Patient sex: M
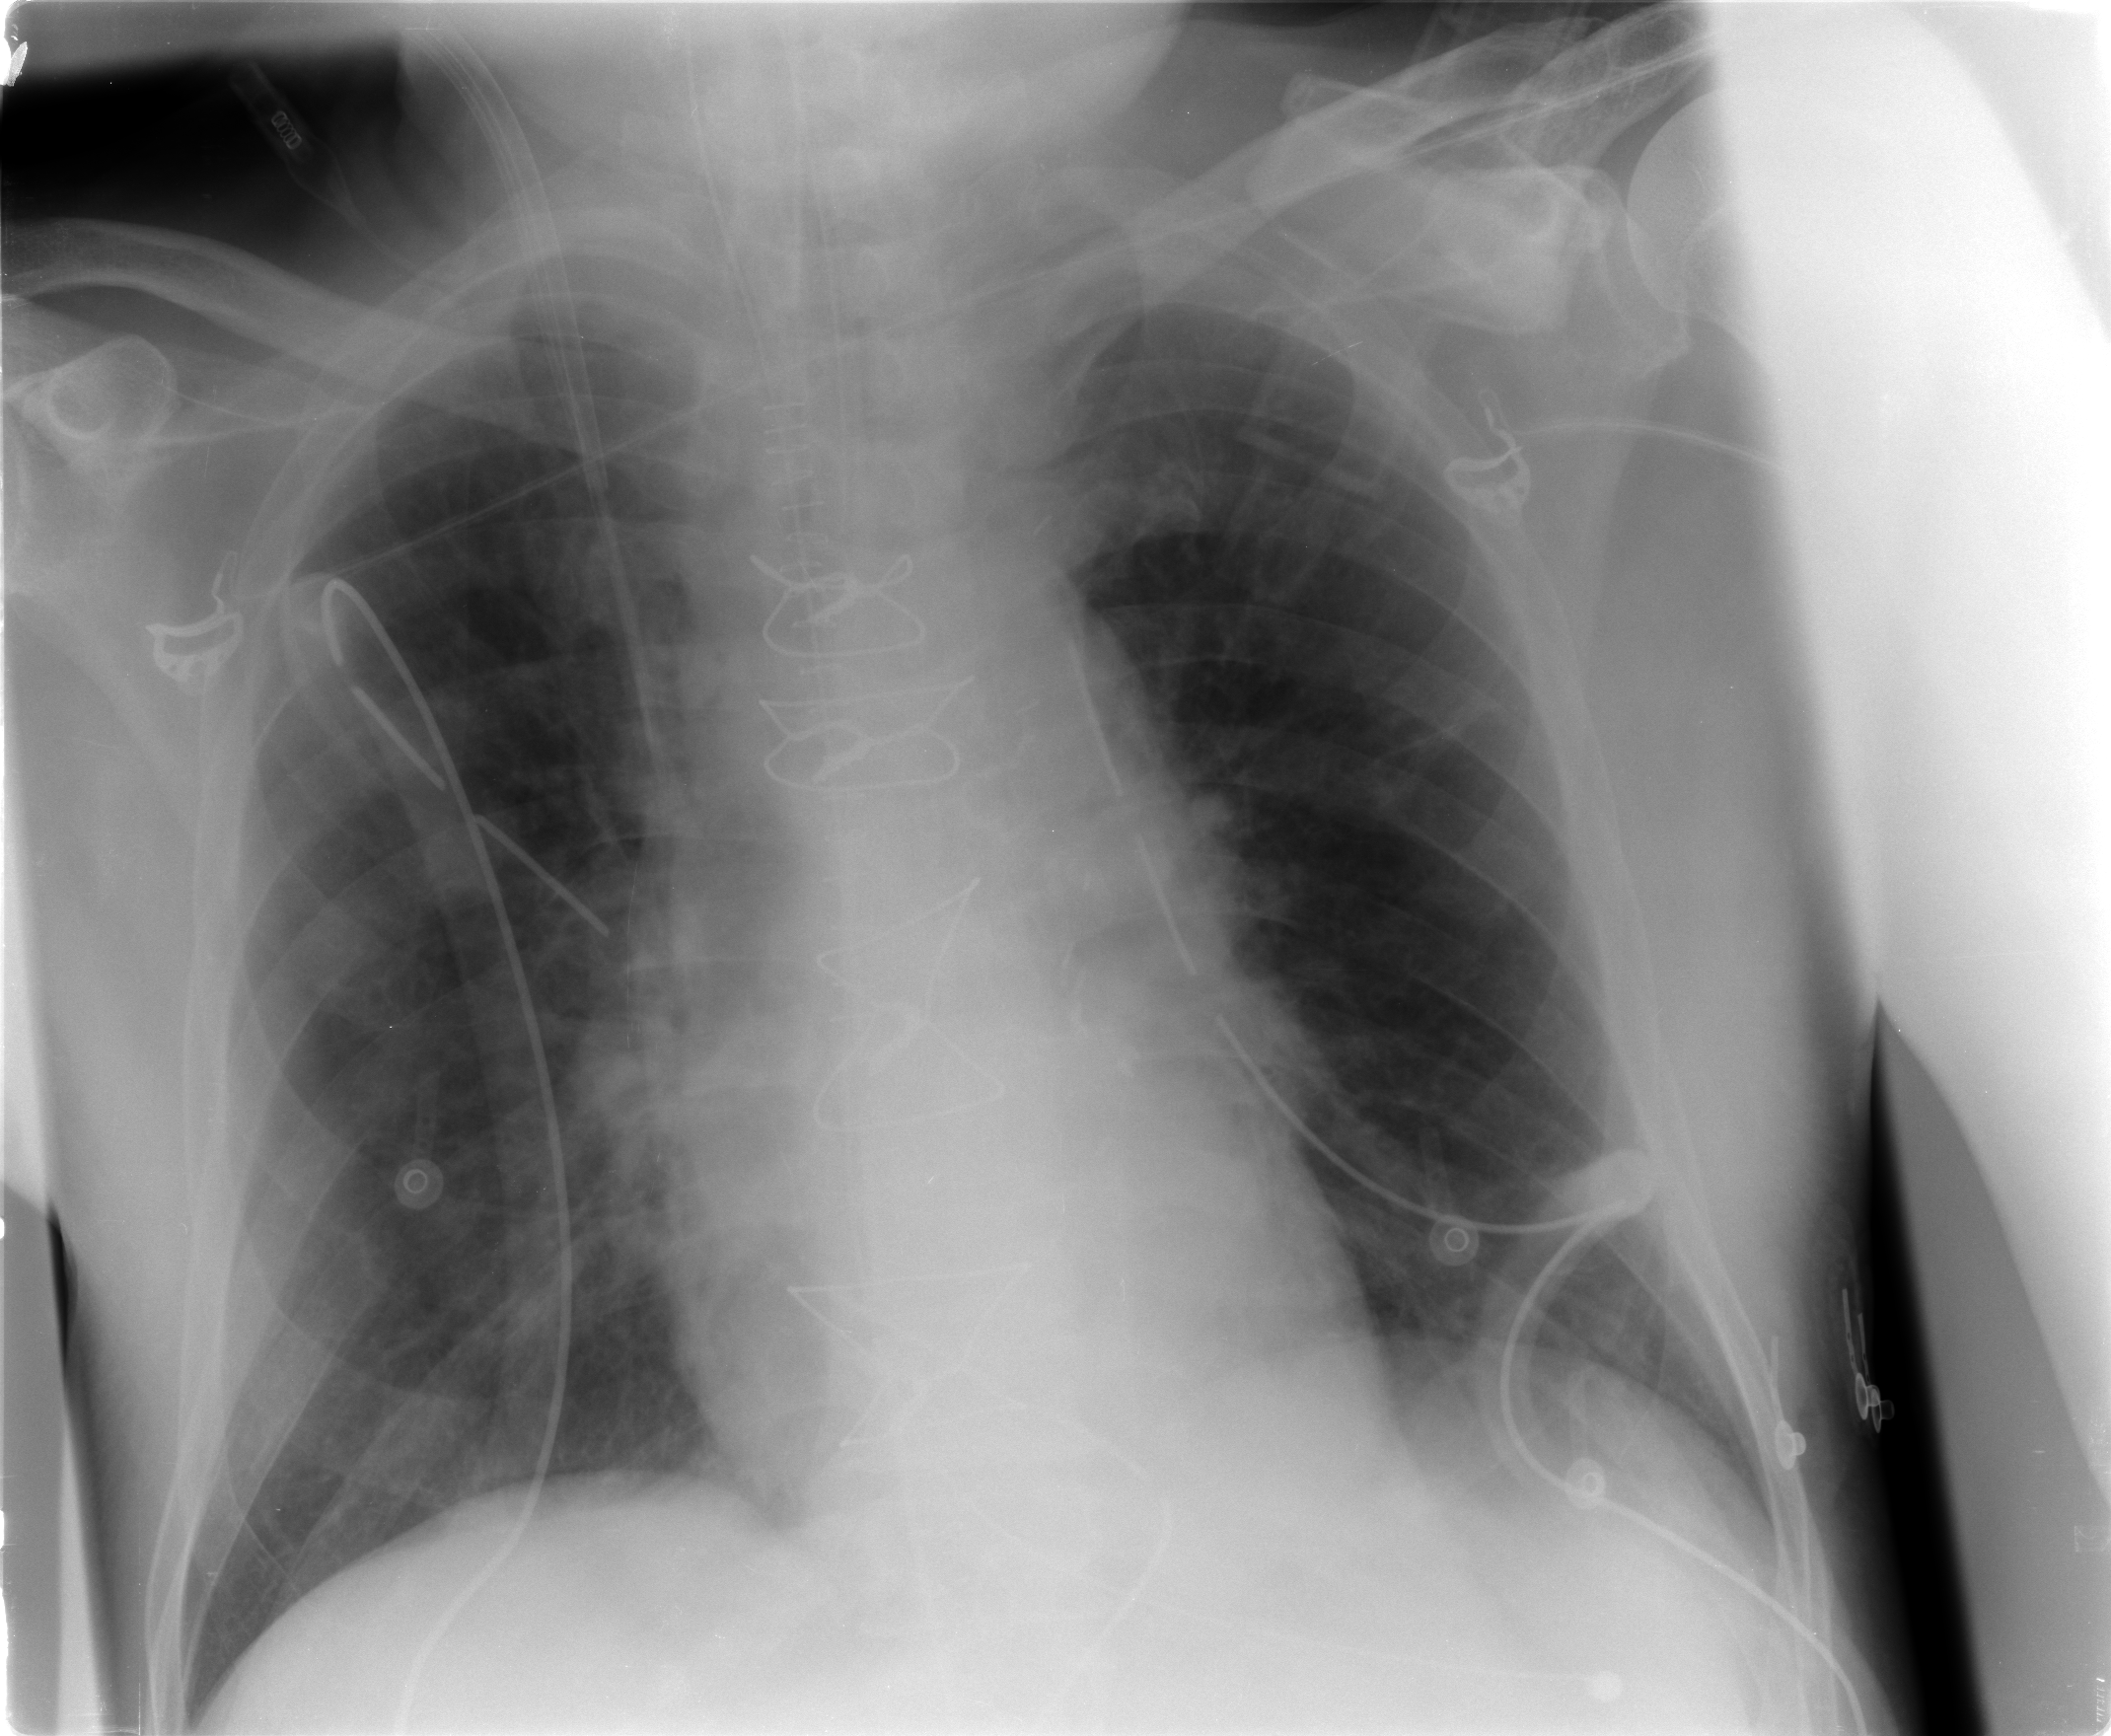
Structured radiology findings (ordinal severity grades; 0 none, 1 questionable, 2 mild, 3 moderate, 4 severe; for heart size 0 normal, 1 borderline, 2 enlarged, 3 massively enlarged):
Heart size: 1
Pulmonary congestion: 2
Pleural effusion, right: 0
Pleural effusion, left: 0
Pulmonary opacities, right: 0
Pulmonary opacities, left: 0
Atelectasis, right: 2
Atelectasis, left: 0